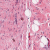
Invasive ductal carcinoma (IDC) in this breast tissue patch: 0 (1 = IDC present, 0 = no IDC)